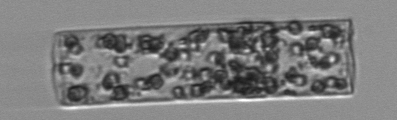
Label: Guinardia_flaccida